Question: The code is below:
'''
<div class="form-group">
@Html.LabelFor(model => model.Zapremina_motora, htmlAttributes: new { @class = "control-label col-md-2" })
<div class="col-md-10">
<div class="input-group">
@Html.EditorFor(model => model.Zapremina_motora, new { htmlAttributes = new { @class = "form-control" } })
<span class="input-group-addon">cc</span>
</div>
@Html.ValidationMessageFor(model => model.Zapremina_motora, "", new { @class = "text-danger" })
</div>
</div>
'''
The problem that I have is that the browser gives me textbox and span addon with "cc" text separated. Photo with the issue added.
Could anyone help with this? I've spent a lot of time trying to fix this but couldn't find the solution.
Picture of the issue:

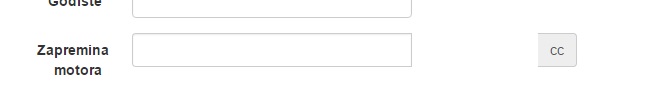
Answer: Try replacing the lines with this
'''
@Html.EditorFor(model => model.Zapremina_motora, new { htmlAttributes = new { @class = "form-control", aria-describedby="addon1" } })
<span class="input-group-addon" id="addon1">cc</span>
'''